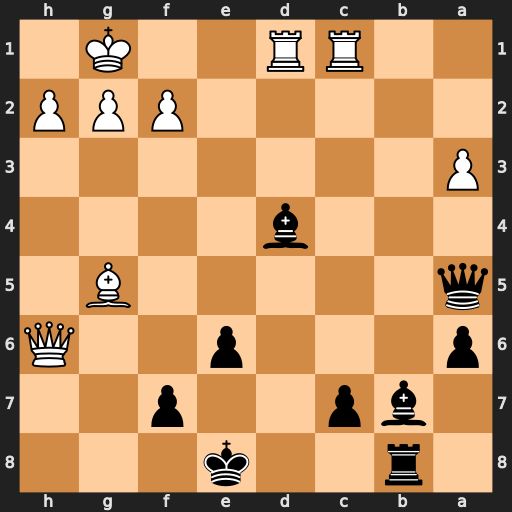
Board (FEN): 1r2k3/1bp2p2/p3p2Q/q5B1/3b4/P7/5PPP/2RR2K1
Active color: b
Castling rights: -
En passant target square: -
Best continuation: Qd5 Qh3 Qxg5